Interaction volume radius: 5 \u00c5
Interaction volume height: 20 \u00c5
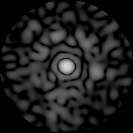
Disorder parameter: 0.826